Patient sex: M
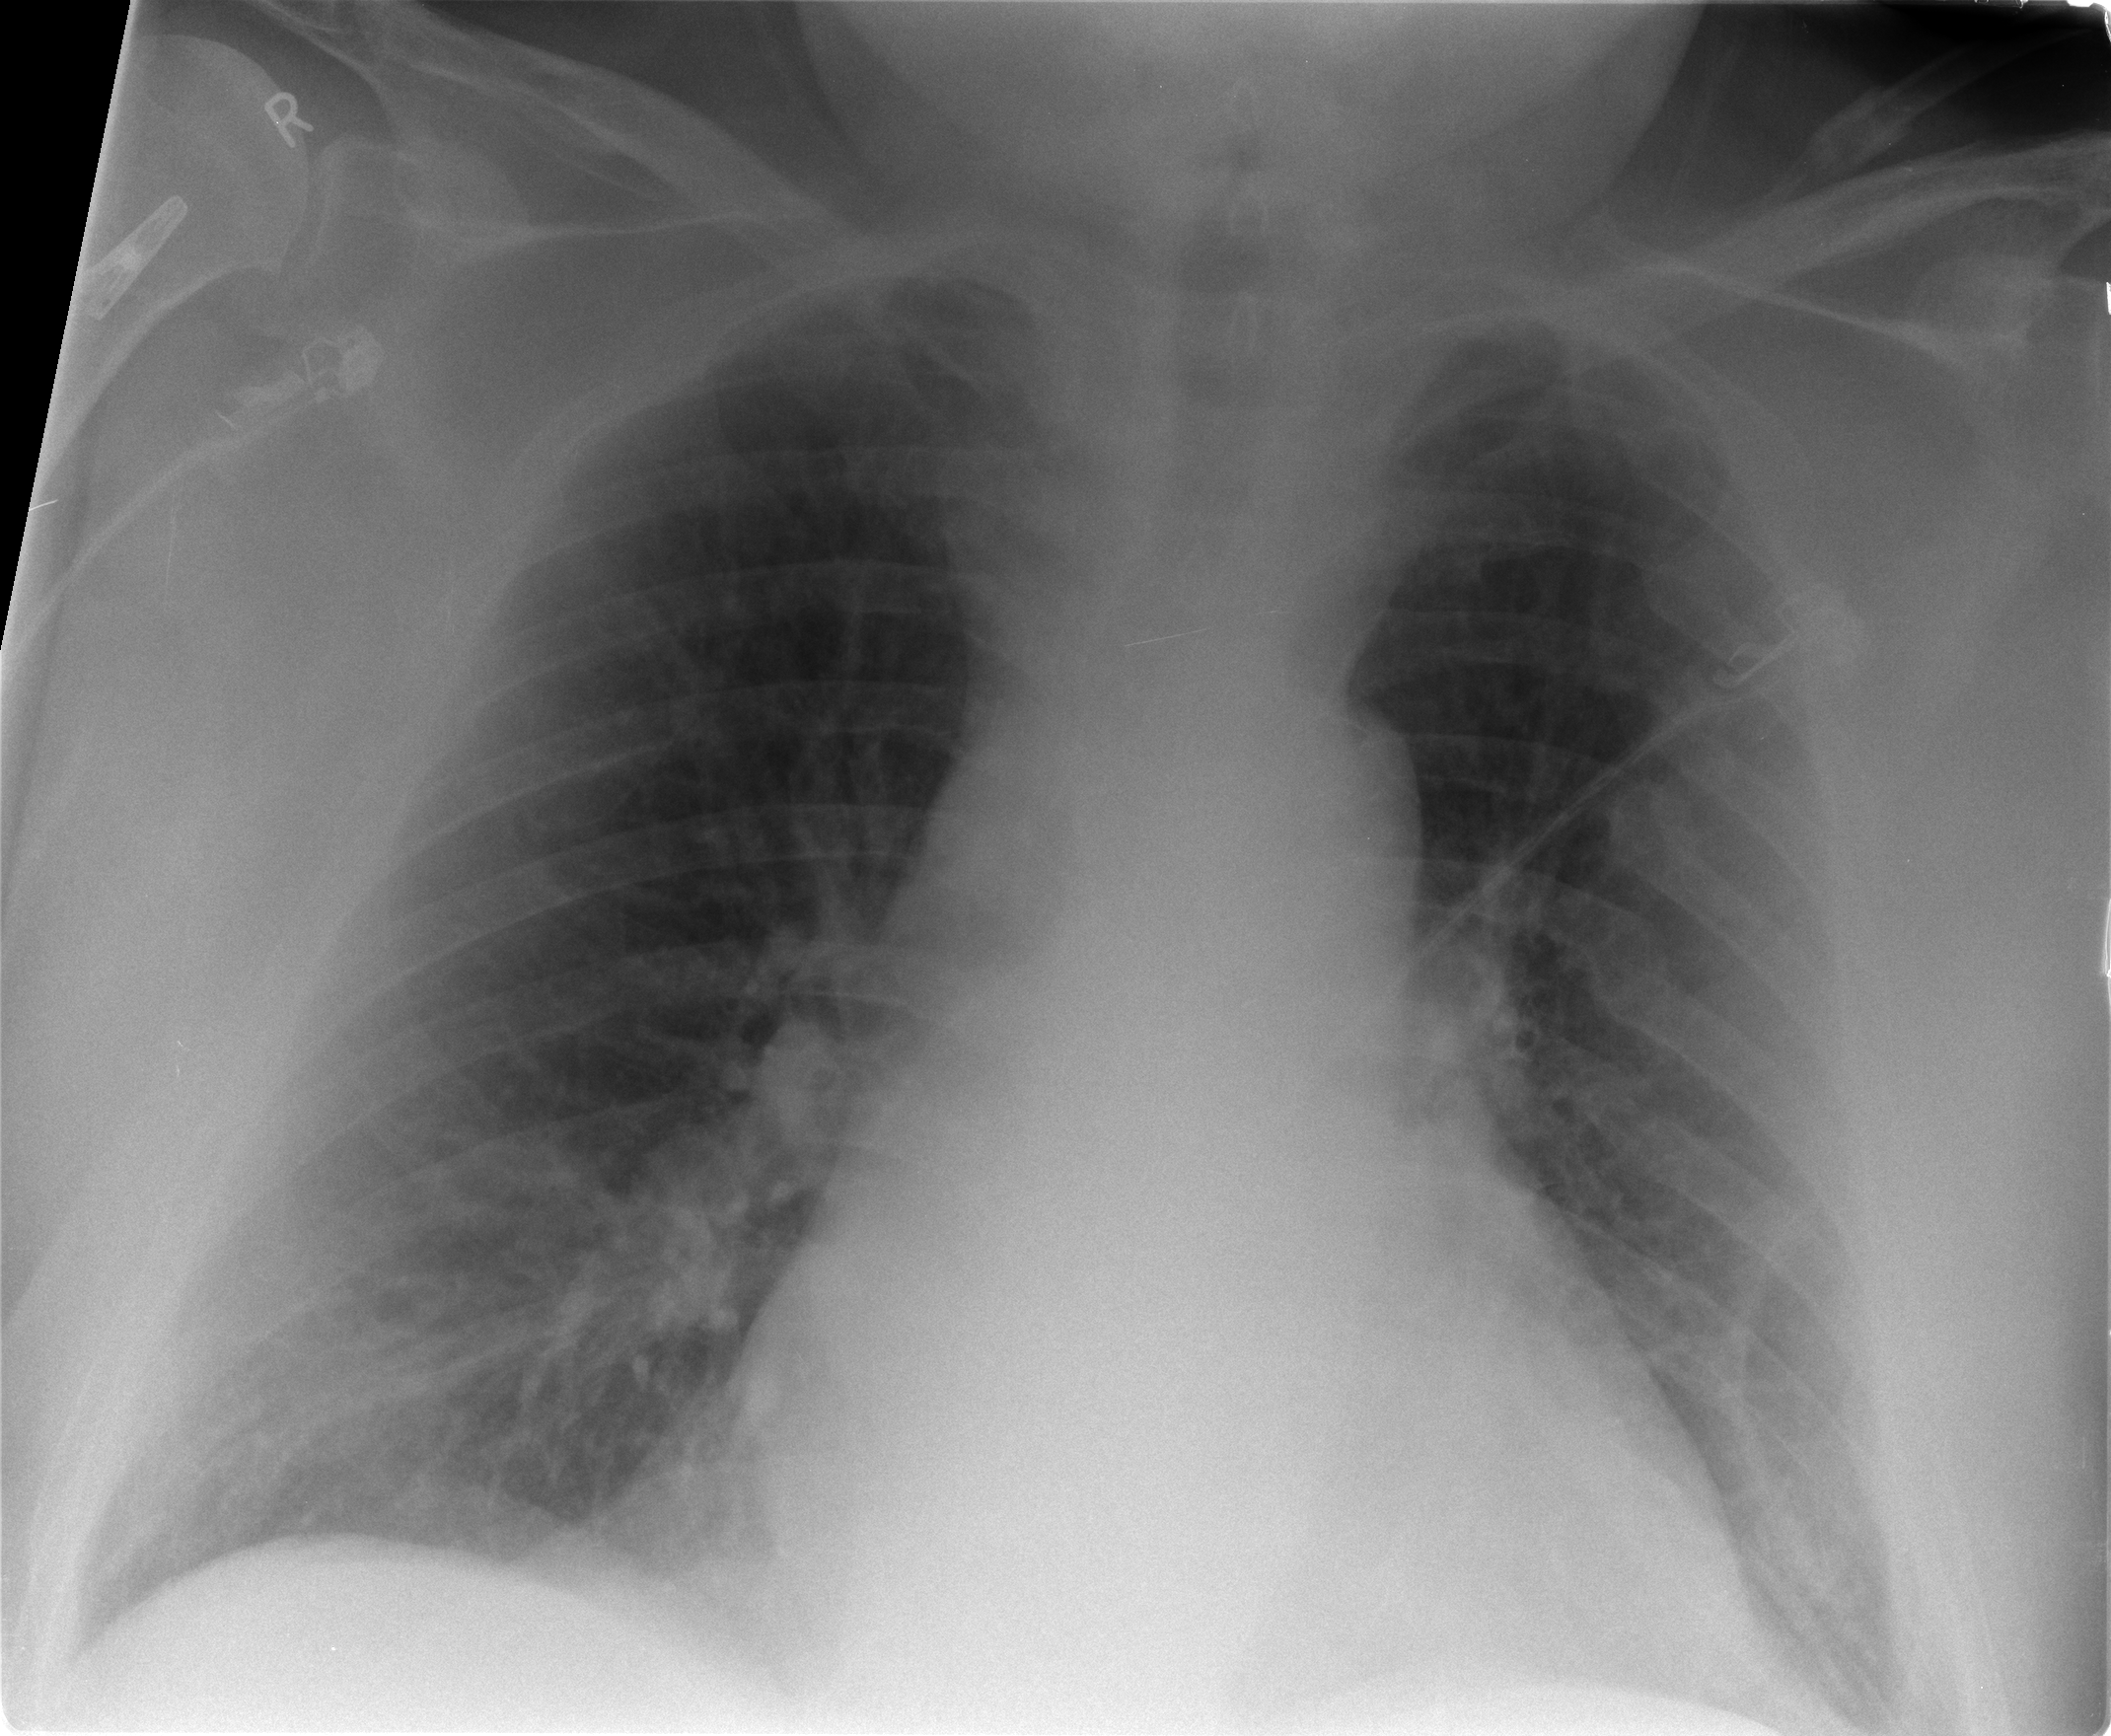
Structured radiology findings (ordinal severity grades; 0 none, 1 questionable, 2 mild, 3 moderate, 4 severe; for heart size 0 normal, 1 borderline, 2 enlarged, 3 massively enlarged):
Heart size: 2
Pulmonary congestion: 2
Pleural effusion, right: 0
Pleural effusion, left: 0
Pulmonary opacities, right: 2
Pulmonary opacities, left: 0
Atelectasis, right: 2
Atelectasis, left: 2